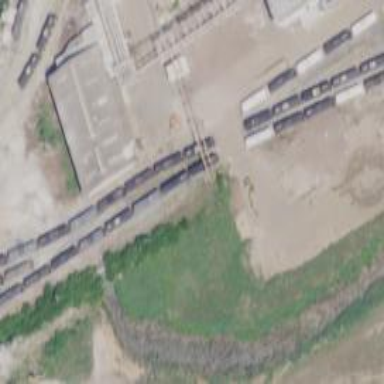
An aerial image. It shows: Railway spur service.